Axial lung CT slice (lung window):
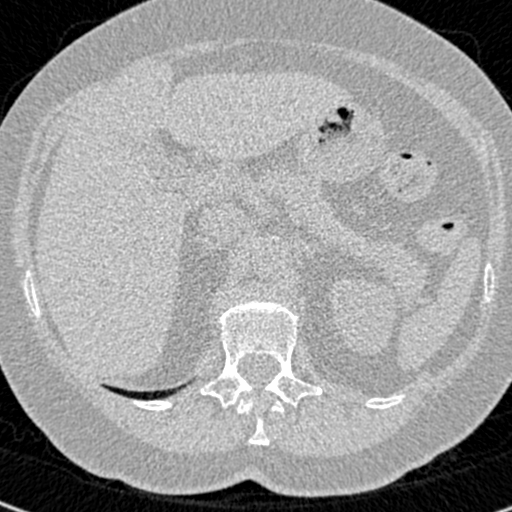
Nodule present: no